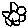
Label: flower